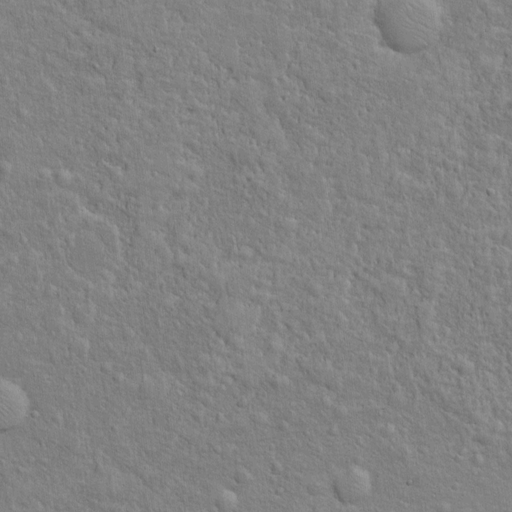
Classes present: Background